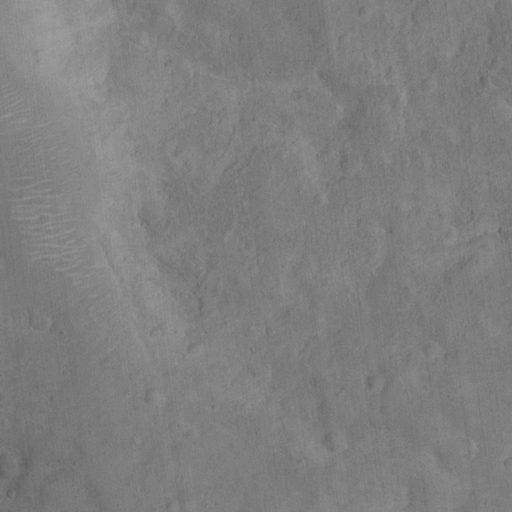
Classes present: Background